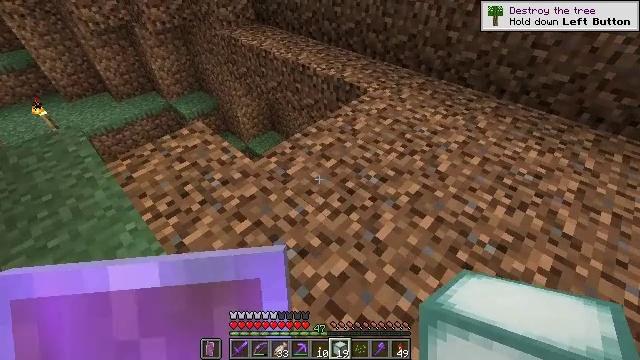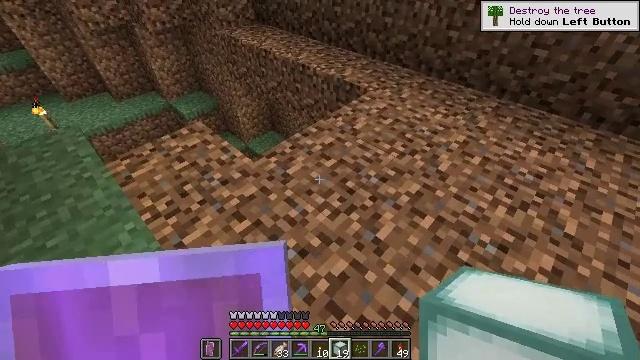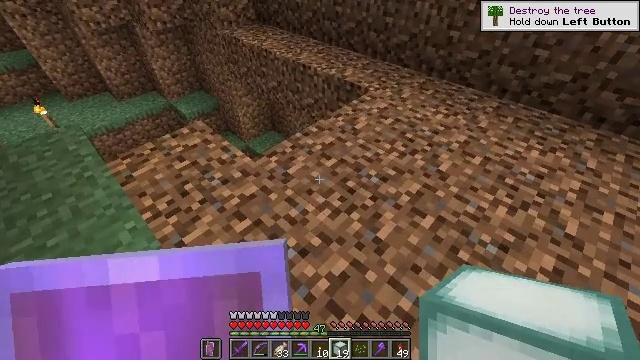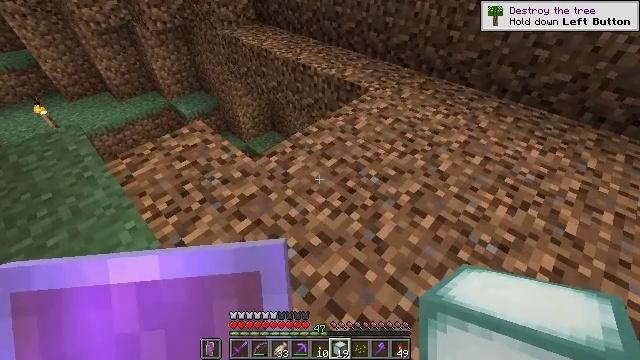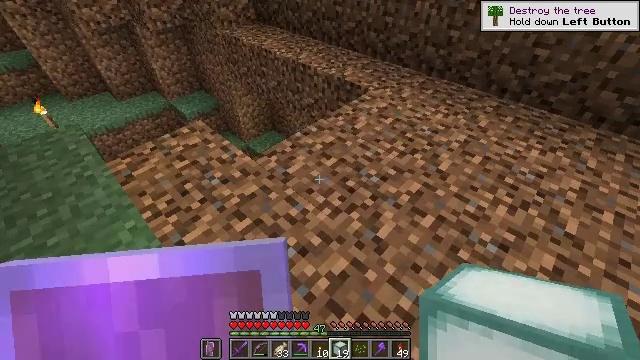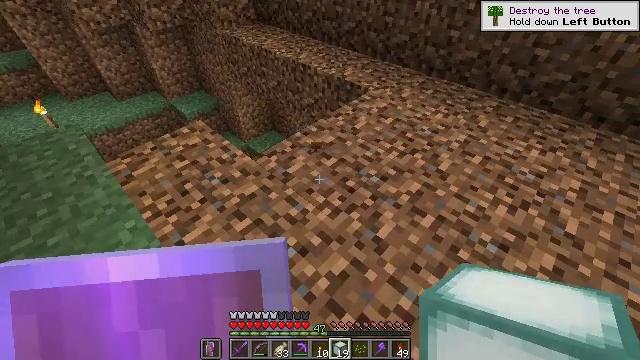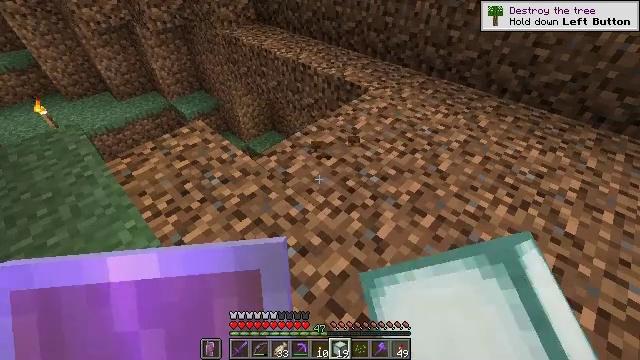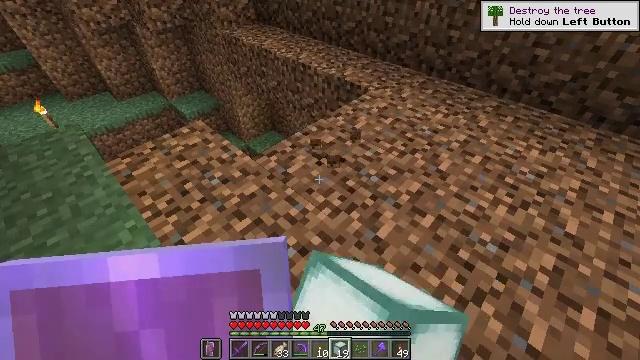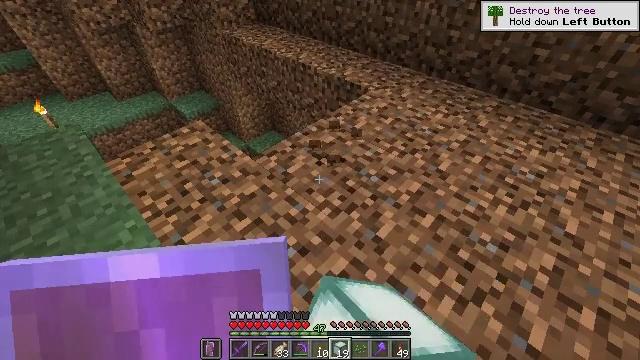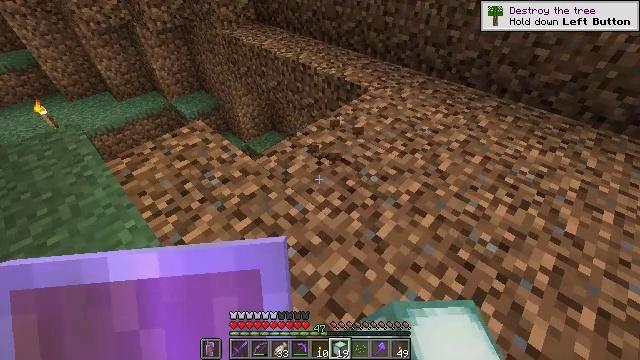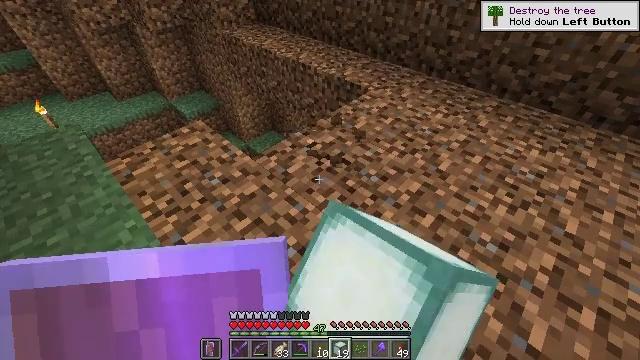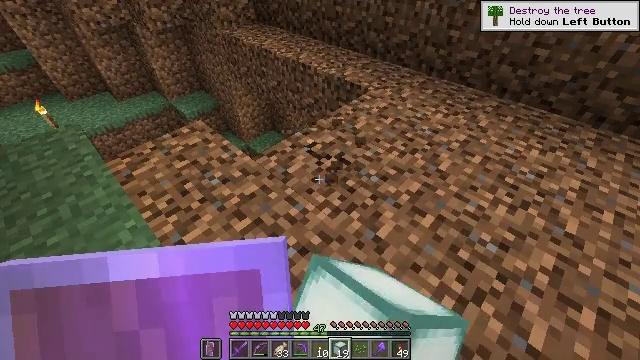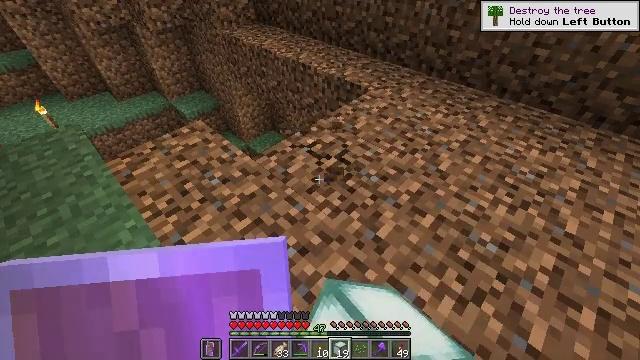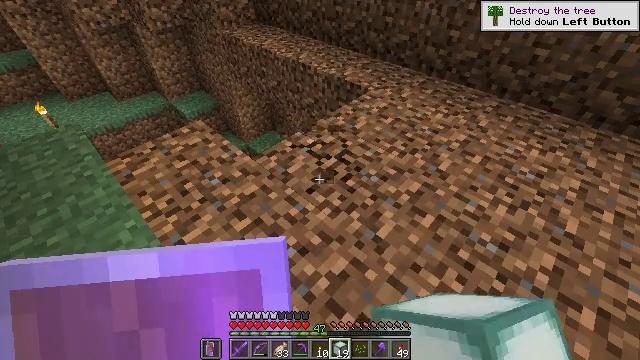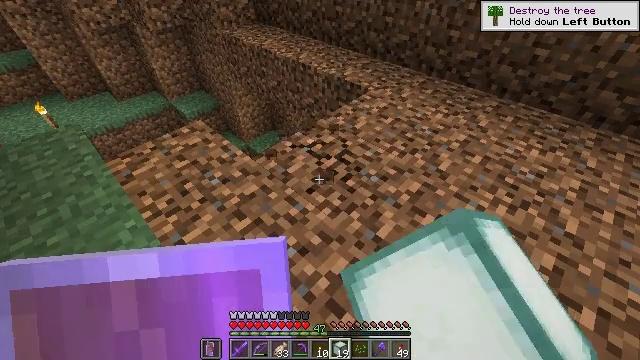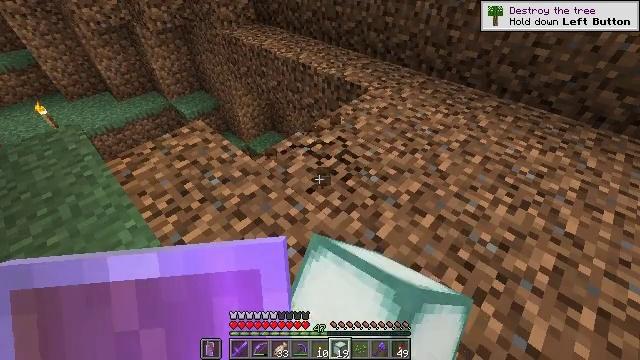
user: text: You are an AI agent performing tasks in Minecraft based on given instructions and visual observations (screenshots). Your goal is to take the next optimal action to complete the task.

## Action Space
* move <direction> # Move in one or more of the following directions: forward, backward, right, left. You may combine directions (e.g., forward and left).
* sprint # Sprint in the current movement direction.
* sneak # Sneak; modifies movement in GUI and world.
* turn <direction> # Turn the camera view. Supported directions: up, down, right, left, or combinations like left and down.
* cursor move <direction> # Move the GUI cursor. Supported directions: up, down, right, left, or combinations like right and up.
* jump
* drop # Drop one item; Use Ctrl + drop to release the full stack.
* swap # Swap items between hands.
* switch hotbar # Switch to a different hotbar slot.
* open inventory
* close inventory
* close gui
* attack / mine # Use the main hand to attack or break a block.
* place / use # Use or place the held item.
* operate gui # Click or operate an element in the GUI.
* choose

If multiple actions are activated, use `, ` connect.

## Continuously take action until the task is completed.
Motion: motion action
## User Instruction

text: Attack the ground to gather coarse dirt.
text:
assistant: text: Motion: no_op
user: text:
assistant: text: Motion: no_op
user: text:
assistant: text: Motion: no_op
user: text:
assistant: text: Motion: no_op
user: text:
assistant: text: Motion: attack / mine
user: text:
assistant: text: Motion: attack / mine
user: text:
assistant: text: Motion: attack / mine
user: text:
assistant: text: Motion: attack / mine
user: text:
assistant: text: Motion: attack / mine
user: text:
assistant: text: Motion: attack / mine
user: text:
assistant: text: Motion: attack / mine
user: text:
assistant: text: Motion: attack / mine
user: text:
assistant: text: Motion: attack / mine
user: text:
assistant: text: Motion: attack / mine
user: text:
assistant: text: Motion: attack / mine
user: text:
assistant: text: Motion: attack / mine
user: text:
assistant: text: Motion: attack / mine
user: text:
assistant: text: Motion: attack / mine
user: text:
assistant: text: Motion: attack / mine
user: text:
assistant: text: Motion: attack / mine
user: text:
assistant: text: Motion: attack / mine
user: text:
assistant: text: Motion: attack / mine
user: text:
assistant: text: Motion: attack / mine
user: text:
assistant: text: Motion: attack / mine